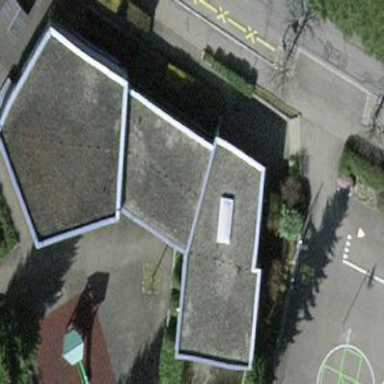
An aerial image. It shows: Kindergarten building.